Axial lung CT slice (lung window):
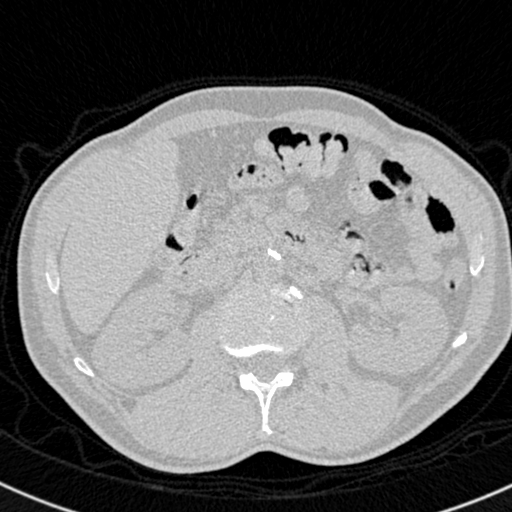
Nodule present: no